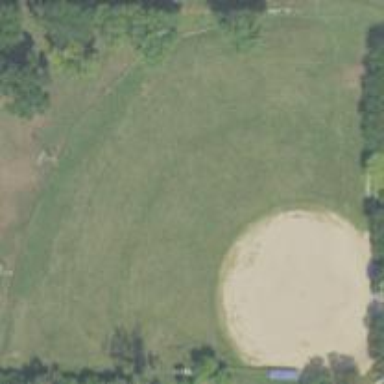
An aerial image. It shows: Baseball pitch for leisure and sports activities.